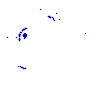
Particle: kaon